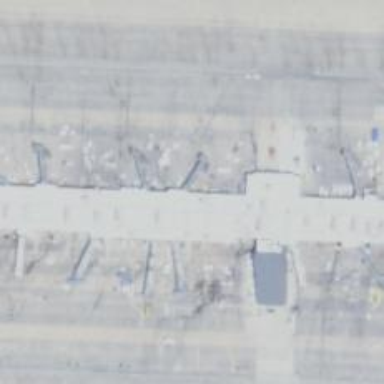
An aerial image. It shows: Airport gate.